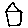
Label: house